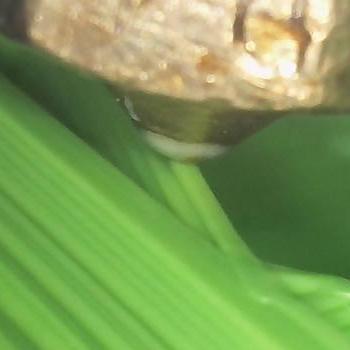
Flow rate: 84%